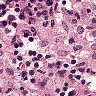
Metastatic tissue present: no